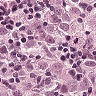
Metastatic tissue present: yes